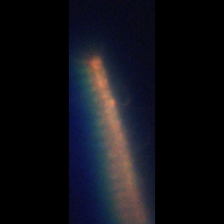
Taxon: Chaetoceros
Group: Diatoms